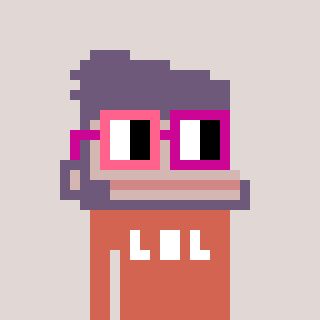
a pixel art character with square pink and red glasses, a ape-shaped head and a peachy-colored body on a warm background